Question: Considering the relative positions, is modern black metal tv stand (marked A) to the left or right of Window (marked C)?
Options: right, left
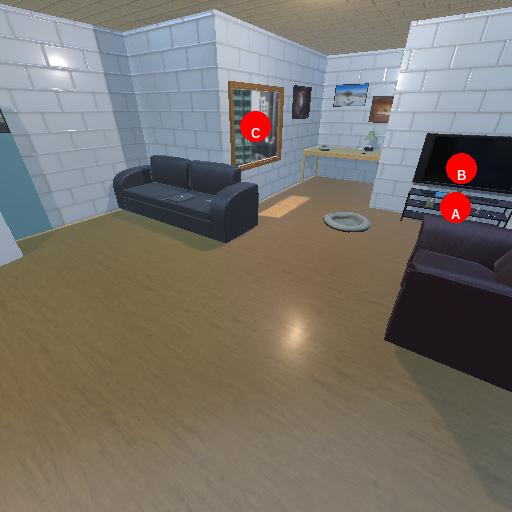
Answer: right